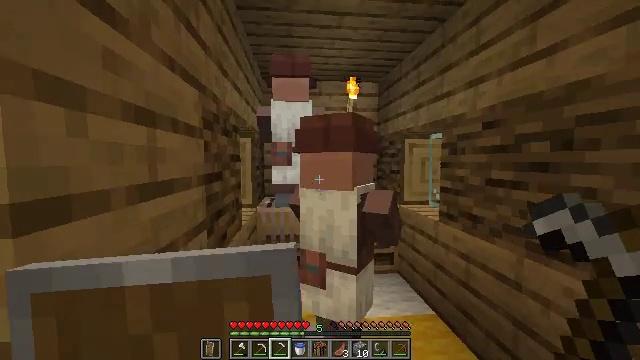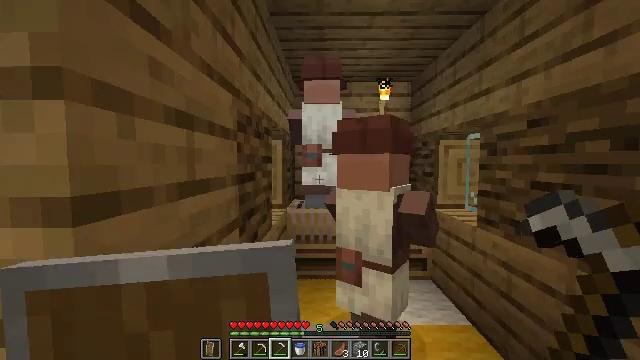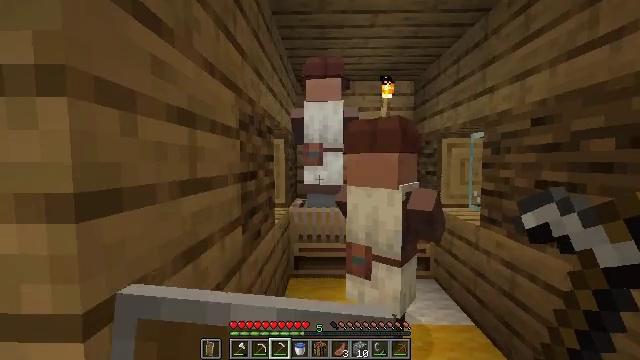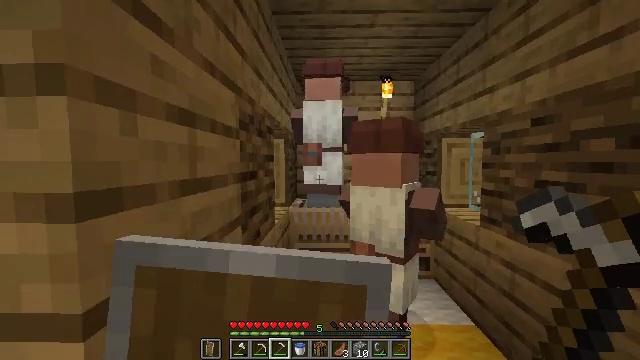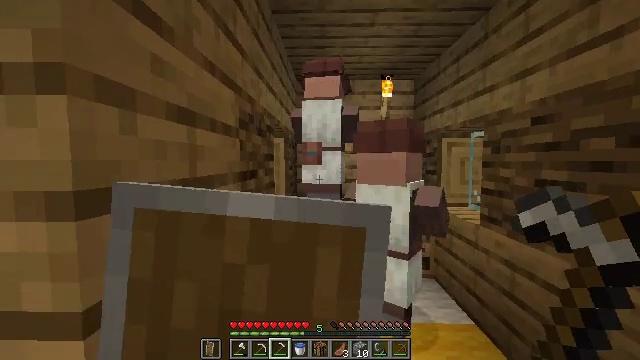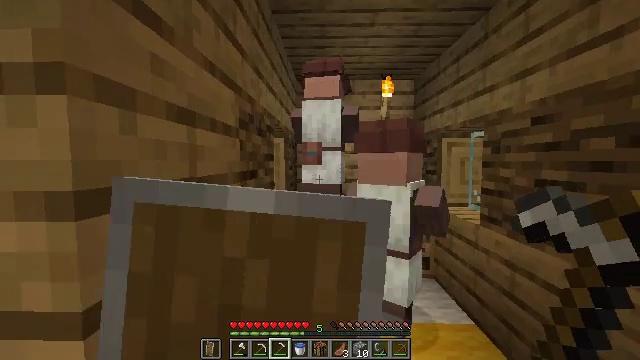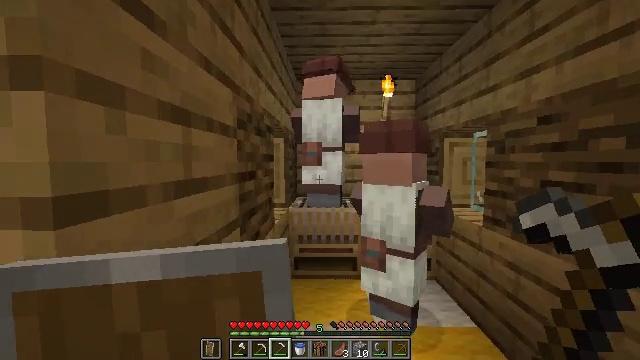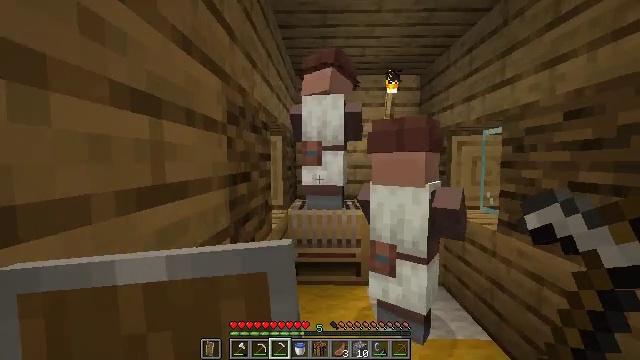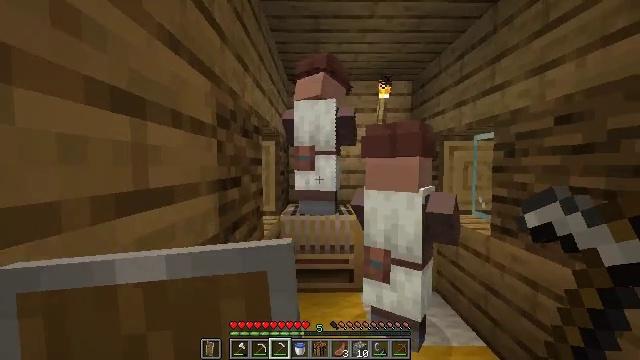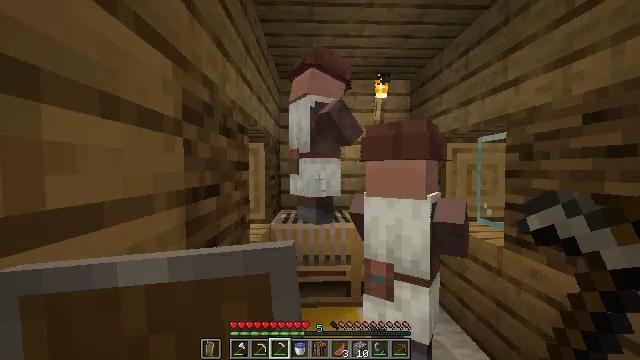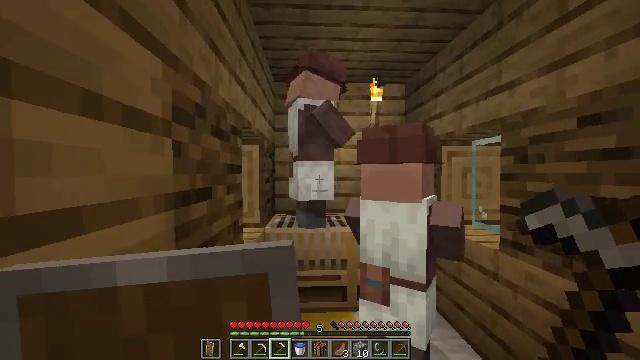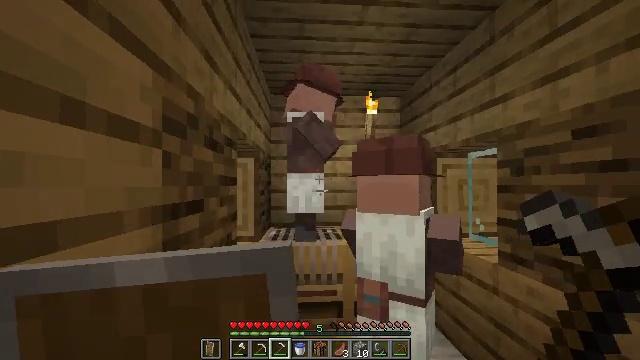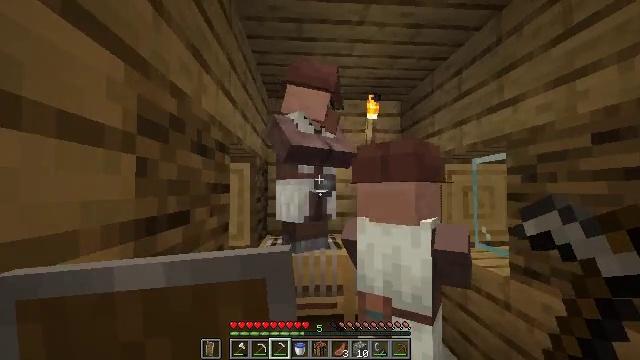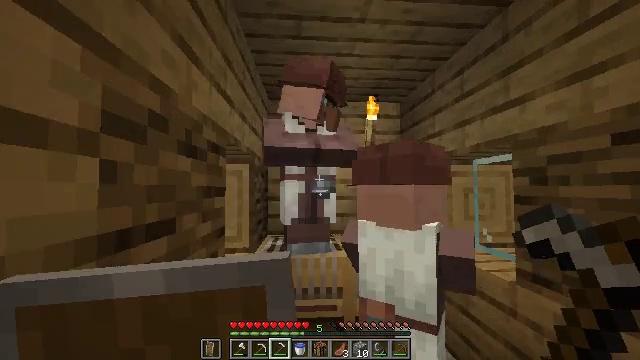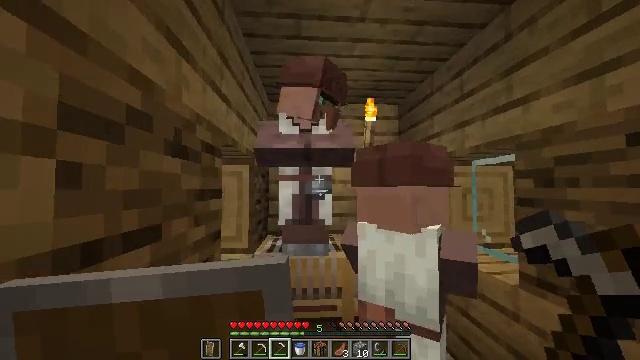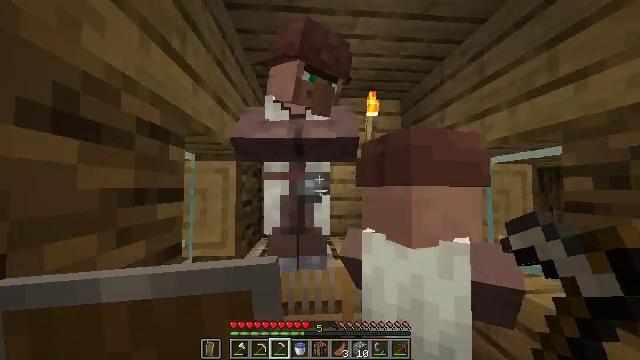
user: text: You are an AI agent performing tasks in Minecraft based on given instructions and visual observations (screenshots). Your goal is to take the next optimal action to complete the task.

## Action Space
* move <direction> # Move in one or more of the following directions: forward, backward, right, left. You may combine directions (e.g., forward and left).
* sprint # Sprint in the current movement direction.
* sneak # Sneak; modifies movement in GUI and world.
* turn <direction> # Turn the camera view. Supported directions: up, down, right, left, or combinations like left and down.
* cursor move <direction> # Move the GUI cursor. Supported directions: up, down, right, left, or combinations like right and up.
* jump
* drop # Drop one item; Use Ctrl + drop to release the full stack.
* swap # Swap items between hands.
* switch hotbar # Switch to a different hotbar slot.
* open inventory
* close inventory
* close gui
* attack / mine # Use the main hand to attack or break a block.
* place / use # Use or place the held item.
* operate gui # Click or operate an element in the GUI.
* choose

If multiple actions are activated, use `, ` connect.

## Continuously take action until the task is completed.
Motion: motion action
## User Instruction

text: Remove the grass path from the ground.
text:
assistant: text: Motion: turn left
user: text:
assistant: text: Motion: use / place
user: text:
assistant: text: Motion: use / place
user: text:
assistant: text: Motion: use / place
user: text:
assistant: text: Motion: use / place
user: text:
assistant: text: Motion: move forward
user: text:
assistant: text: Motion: move forward
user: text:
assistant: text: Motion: move forward, turn right and up
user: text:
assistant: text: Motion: turn right
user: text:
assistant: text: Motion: turn right
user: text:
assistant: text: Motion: turn up
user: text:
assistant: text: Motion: move forward, turn up
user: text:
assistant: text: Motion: move forward
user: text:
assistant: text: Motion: move forward
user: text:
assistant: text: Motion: move forward, use / place
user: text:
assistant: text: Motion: use / place
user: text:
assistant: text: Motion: use / place
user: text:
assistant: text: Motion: turn up
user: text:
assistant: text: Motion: turn up
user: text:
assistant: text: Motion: open gui
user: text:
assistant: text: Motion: no_op
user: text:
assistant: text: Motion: cursor move up
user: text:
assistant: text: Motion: cursor move up
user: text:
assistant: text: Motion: no_op
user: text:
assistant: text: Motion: no_op
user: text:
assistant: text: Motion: no_op
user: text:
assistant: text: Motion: no_op
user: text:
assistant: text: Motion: cursor move right
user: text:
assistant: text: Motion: no_op
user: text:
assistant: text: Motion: no_op